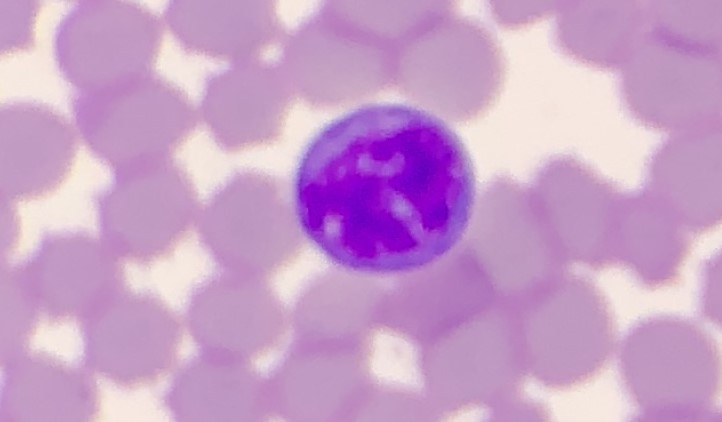
White blood cell type: Lymphocyte